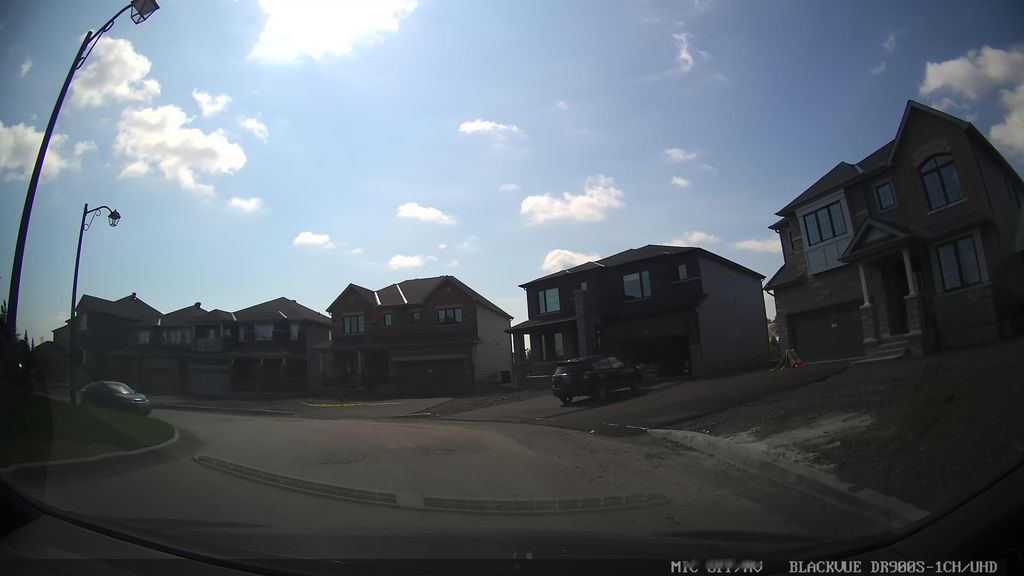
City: ottawa-gatineau